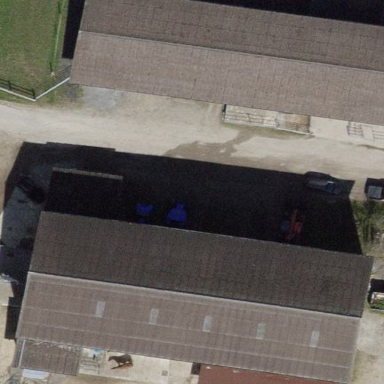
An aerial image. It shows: Farm auxiliary building.